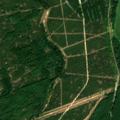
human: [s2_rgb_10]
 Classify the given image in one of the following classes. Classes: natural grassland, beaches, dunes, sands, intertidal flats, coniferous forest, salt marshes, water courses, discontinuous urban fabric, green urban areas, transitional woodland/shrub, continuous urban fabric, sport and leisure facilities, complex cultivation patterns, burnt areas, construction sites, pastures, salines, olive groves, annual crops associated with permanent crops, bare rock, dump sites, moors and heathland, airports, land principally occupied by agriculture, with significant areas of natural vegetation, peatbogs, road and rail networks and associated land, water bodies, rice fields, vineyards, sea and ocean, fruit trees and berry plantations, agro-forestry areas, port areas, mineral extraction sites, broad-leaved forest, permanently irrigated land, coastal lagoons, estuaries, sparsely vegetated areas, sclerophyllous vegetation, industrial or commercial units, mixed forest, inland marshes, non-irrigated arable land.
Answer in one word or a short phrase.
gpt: coniferous forest, mixed forest, coastal lagoons